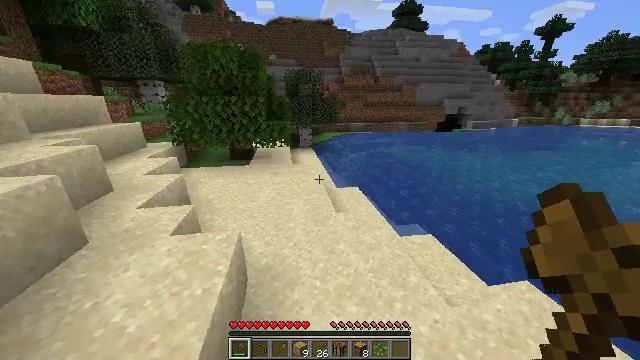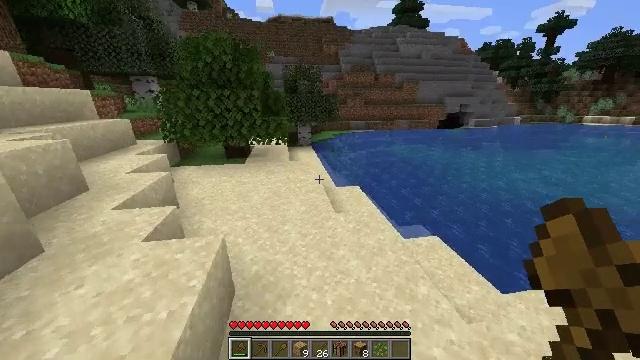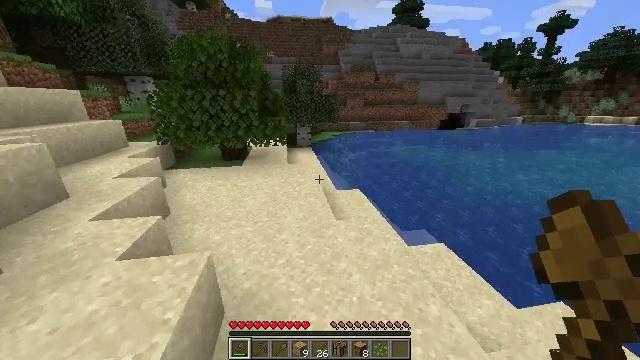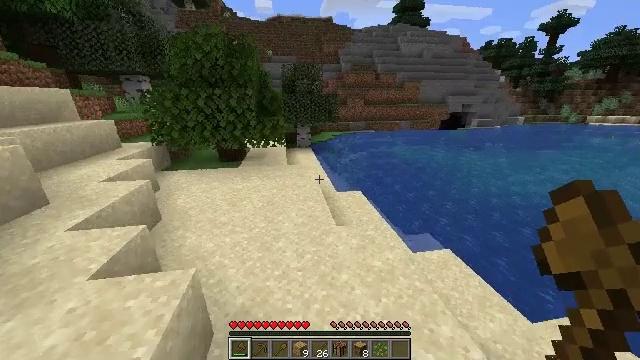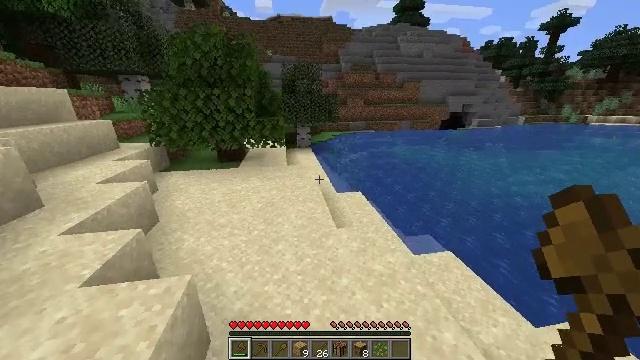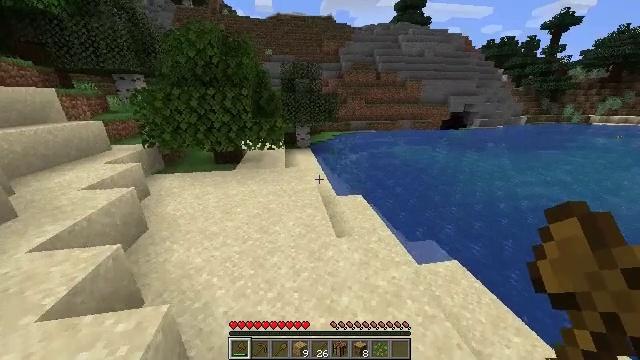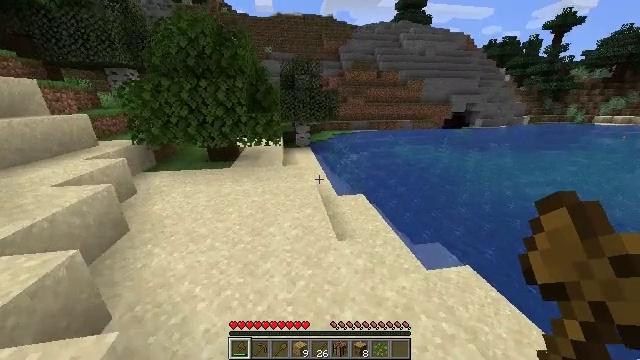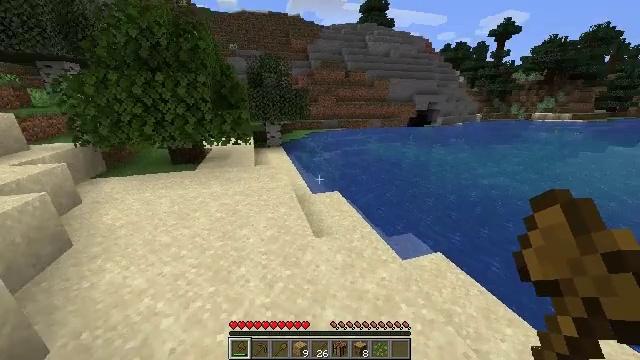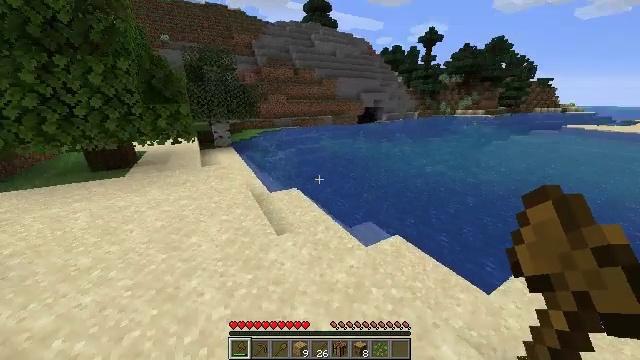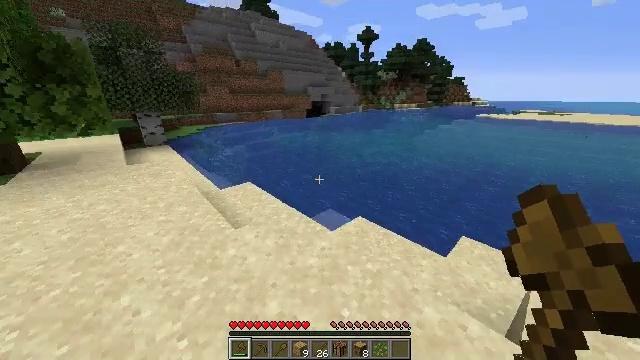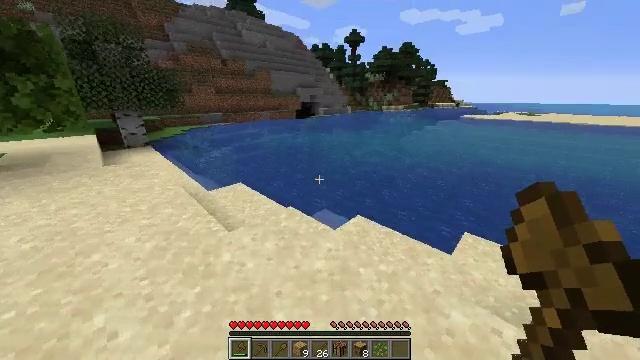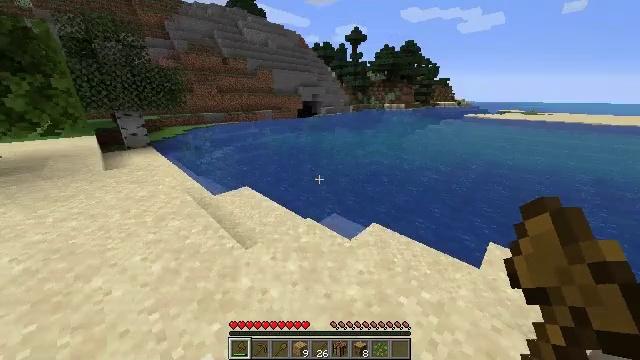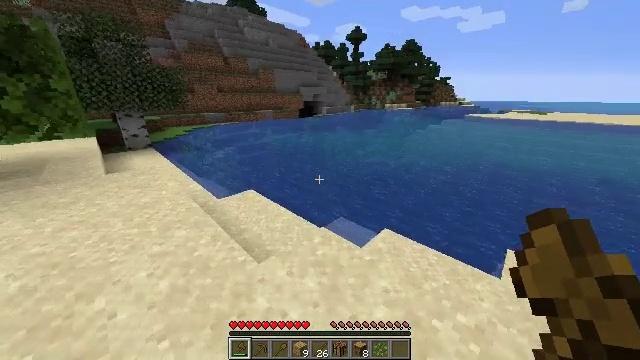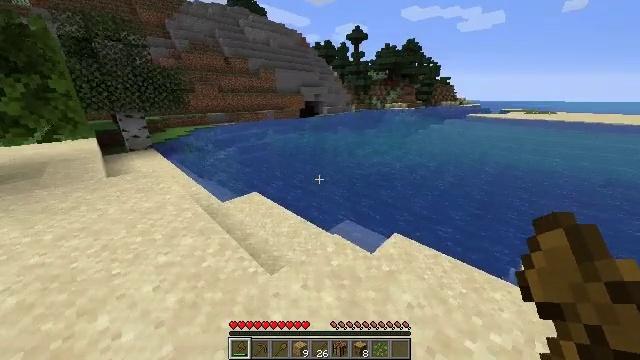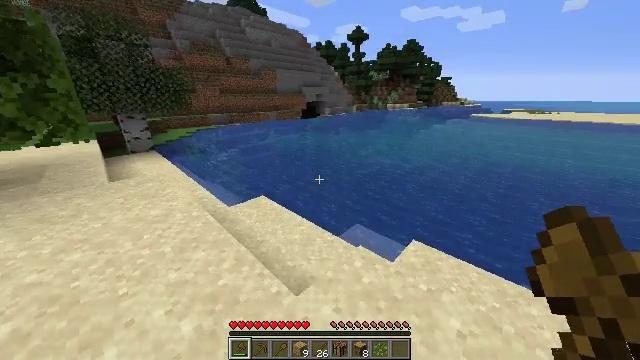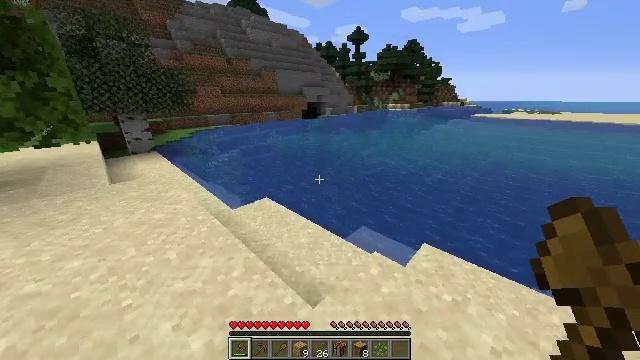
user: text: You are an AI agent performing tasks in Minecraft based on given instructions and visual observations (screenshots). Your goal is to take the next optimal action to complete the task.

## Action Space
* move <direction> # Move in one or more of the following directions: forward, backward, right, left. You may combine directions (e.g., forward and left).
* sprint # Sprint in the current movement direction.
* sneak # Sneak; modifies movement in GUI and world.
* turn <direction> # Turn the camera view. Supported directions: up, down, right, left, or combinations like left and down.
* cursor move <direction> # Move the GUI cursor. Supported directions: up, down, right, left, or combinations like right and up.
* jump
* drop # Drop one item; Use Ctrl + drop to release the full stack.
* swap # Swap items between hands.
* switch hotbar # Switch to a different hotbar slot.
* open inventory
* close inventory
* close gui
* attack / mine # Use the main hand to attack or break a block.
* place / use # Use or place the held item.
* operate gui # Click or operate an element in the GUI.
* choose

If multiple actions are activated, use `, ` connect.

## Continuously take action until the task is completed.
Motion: motion action
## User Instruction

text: Punch the spruce leaves to get saplings.
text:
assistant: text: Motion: move forward, sprint
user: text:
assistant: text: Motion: move forward, sprint
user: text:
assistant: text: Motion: move forward, sprint
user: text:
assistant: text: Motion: move forward, sprint
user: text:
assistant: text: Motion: move forward, sprint
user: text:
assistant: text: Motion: move forward and move left, sprint
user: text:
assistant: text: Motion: move forward and move left, sprint, turn right
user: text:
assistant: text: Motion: move forward and move left, sprint, turn right
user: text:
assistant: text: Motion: move forward and move left, sprint, turn right
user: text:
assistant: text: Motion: move forward and move left, sprint, turn right
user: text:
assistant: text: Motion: move forward and move left, sprint
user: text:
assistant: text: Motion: move forward and move left, sprint
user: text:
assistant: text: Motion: move forward and move left, sprint
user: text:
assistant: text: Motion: move forward and move left, sprint
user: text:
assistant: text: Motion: move forward and move left, sprint
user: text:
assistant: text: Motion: move forward and move left, sprint
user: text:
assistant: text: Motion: move forward and move left, sprint
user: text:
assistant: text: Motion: move forward and move left, sprint, turn right
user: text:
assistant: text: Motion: move forward and move left, sprint, turn right
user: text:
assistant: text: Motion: move forward and move left, sprint, turn right and up
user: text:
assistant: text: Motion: move forward and move left, sprint, turn right
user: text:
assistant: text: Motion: move forward and move left, sprint
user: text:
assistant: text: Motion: move forward and move left, sprint
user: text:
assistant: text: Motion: move forward and move left, sprint
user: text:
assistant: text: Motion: move forward and move left, sprint, turn left
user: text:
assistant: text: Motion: move forward and move left, sprint, turn left
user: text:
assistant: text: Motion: move forward and move left, sprint, turn left
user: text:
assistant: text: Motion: move forward and move left, sprint, turn left
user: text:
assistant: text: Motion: move forward, sprint, turn left
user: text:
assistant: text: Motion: move forward, sprint, turn left